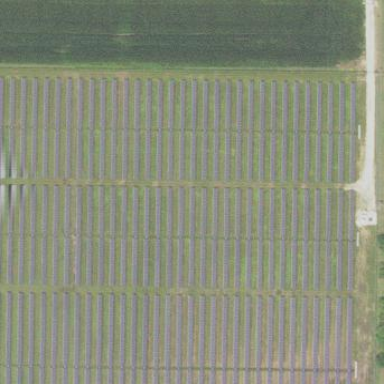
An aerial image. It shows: Solar power plant utilizing photovoltaic technology to produce electricity.